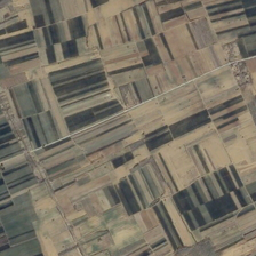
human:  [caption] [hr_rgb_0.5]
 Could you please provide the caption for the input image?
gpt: The brown and dark green fields are like a patchwork.

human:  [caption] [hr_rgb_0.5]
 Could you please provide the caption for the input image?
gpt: Farmland of brown and dark green loose like sling cloth.

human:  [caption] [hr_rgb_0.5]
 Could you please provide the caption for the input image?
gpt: there is a road stretches through these blocks of farmland .

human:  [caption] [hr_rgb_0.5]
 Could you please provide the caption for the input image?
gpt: the farmland which has brown and dark green blocks .

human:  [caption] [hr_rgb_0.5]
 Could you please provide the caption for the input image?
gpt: the agricultural land that is brown and dark green loos as a splicing cloth.